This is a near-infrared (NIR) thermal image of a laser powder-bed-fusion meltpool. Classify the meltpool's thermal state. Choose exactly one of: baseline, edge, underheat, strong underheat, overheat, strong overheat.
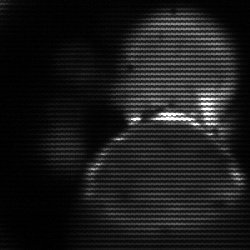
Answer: edge